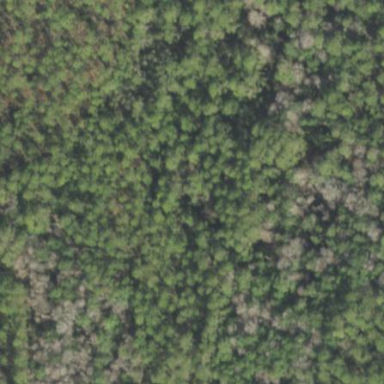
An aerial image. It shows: Woodland consisting mainly of needle-leaved trees.